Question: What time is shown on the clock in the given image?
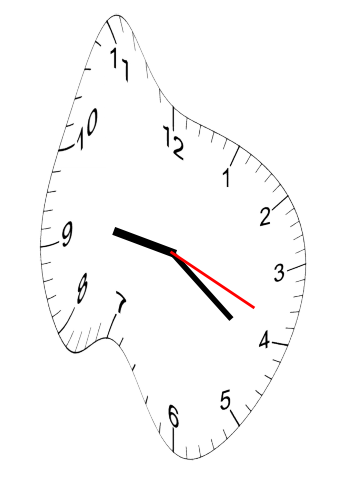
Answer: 09:21:19